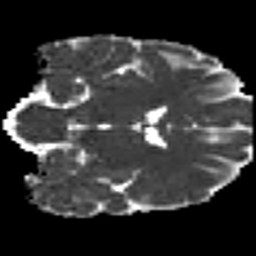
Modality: MD
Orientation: coronal
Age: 23
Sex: female
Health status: healthy
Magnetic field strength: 3 T
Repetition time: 9 s
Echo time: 0.093 s